【题型】证明题　【知识点】立体几何　【难度】easy
如图, 在四棱锥 $P-ABCD$ 中, 底面 $ABCD$ 为长方形, $PA \perp$ 底面 $ABCD$, $E$ 是 $PC$ 中点, 已知 $AB=2, AD=2\sqrt{2}, PA=2$.

(1)证明: $AD \perp BP$;

(2)求二面角 $E-AD-B$ 的大小.
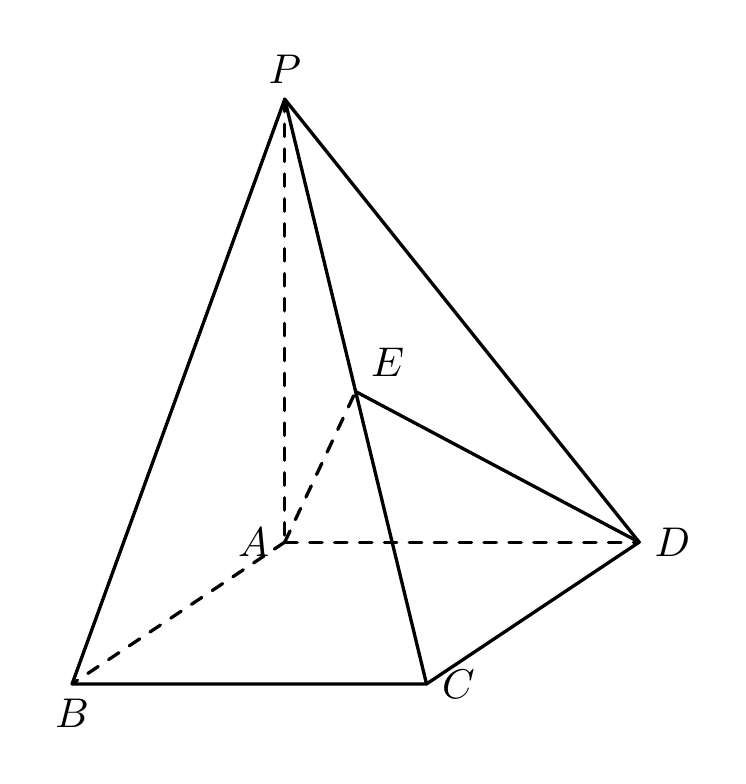
【解答】
【答案】(1)证明见解析

(2)$\frac{\pi}{4}$

【知识点】 线面垂直证明线线垂直、面面角的向量求法

【分析】(1) 由线面垂直的判定定理证明 $AD \perp$ 平面 $PAB$ 即可;

(2) 建立如图所示的空间直角坐标系, 求出底面 $ABCD$ 和平面 $EAD$ 的法向量, 代入空间二面角公式求解即可.

【详解】(1) 因为 $PA \perp$ 底面 $ABCD$, $AD \subset$ 底面 $ABCD$, 所以 $PA \perp AD$,

又底面 $ABCD$ 为长方形, 所以 $AB \perp AD$, $PA \cap AB=A, PA, AB \subset$ 平面 $PAB$,

所以 $AD \perp$ 平面 $PAB$, $BP \subset$ 平面 $PAB$, 所以 $AD \perp BP$.

(2) 以 $A$ 为原点, 射线 $AB, AD, AP$ 分别为 $x, y, z$ 轴建立如图所示空间直角坐标系,

易知底面 $ABCD$ 的一个法向量为 $(0,0,1)$, 设为 $\vec{m}$

$A(0,0,0), D(0,2\sqrt{2},0), E(1,\sqrt{2},1)$,

设平面 $EAD$ 的法向量为 $\vec{n}=(x,y,z)$, 则 $\begin{cases} 2\sqrt{2}y=0 \\ x+\sqrt{2}y+z=0 \end{cases}$,

取 $x=1$, 可得 $\vec{n}=(1,0,-1)$,

设二面角 $E-AD-B$ 的大小为 $\theta$,

则 $\cos\theta = |\cos\langle\vec{m},\vec{n}\rangle| = \frac{|\vec{m} \cdot \vec{n}|}{|\vec{m}||\vec{n}|} = \frac{1}{\sqrt{2}} = \frac{\sqrt{2}}{2}$,

所以二面角 $E-AD-B$ 的大小为 $\frac{\pi}{4}$.

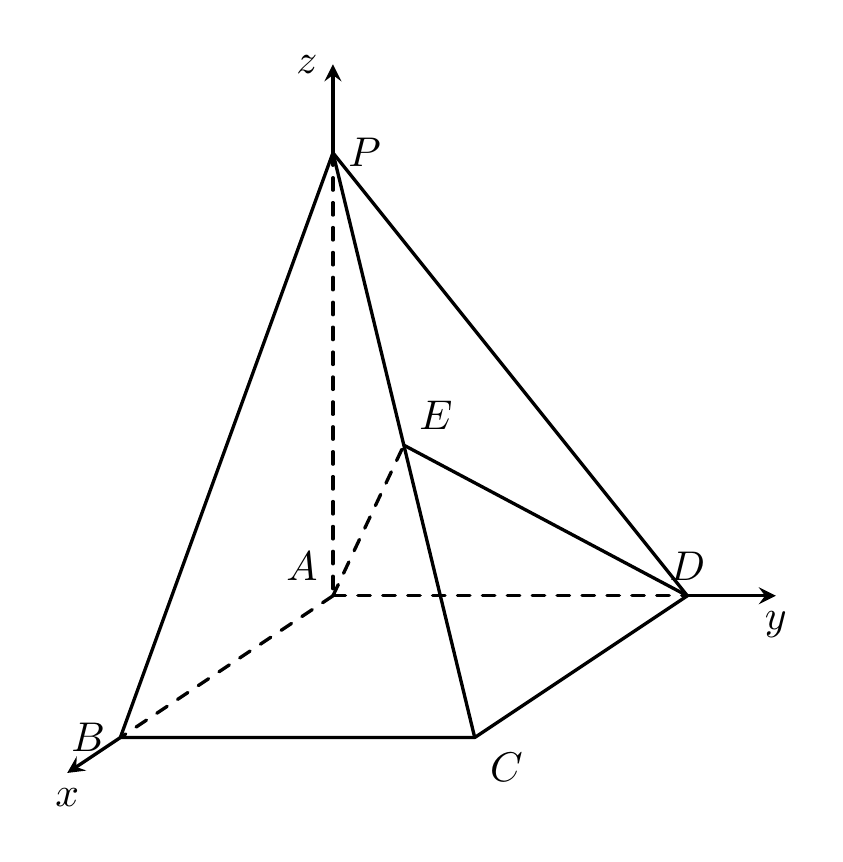